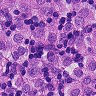
Metastatic tissue present: yes